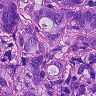
Metastatic tissue present: yes